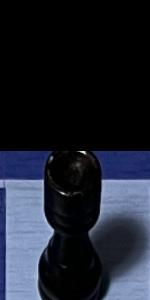
Label: Rook_Black